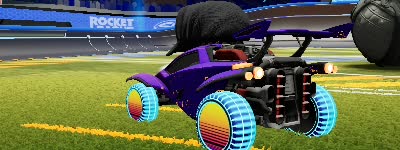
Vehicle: octane